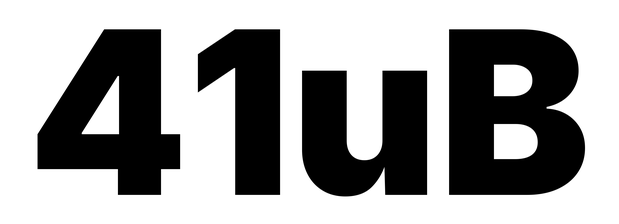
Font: Inter_Black